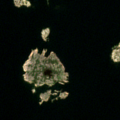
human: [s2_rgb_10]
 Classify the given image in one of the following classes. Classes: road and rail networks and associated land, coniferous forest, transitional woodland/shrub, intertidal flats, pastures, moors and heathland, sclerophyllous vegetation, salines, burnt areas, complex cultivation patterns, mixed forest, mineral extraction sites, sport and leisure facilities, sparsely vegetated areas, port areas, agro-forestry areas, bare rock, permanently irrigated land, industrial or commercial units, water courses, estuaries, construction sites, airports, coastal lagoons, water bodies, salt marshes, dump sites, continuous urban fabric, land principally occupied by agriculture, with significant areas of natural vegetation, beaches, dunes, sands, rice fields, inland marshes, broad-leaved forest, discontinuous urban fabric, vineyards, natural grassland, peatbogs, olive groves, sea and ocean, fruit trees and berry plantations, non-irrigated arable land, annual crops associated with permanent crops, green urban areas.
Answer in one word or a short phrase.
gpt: sea and ocean